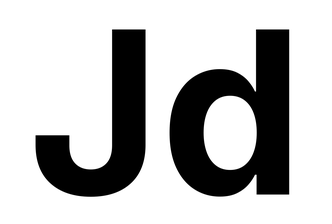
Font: Inter_Bold